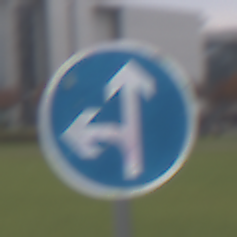
Verkehrszeichen: VorgeschriebeneFahrtrichtungGeradeausOderLinks
Umgebung: Outdoor, Suburban
Tageszeit: Midday
Wetter: Overcast
Licht: Natural
Jahreszeit: NotSpecified
Kontrast: LowContrast